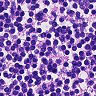
Metastatic tissue present: no